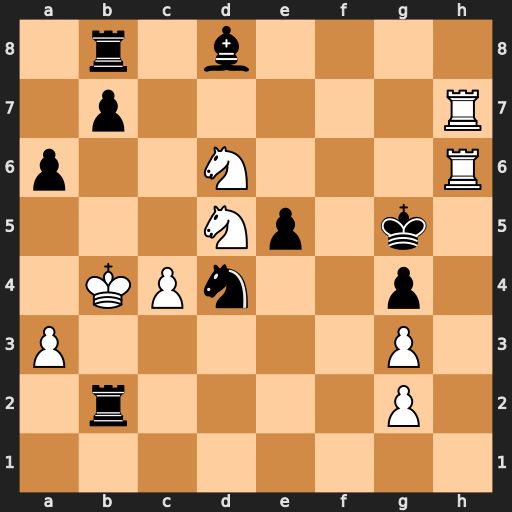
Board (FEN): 1r1b4/1p5R/p2N3R/3Np1k1/1KPn2p1/P5P1/1r4P1/8
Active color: w
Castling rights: -
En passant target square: -
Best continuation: Kc3 Rb3+ Kd2 Ba5+ Kc1